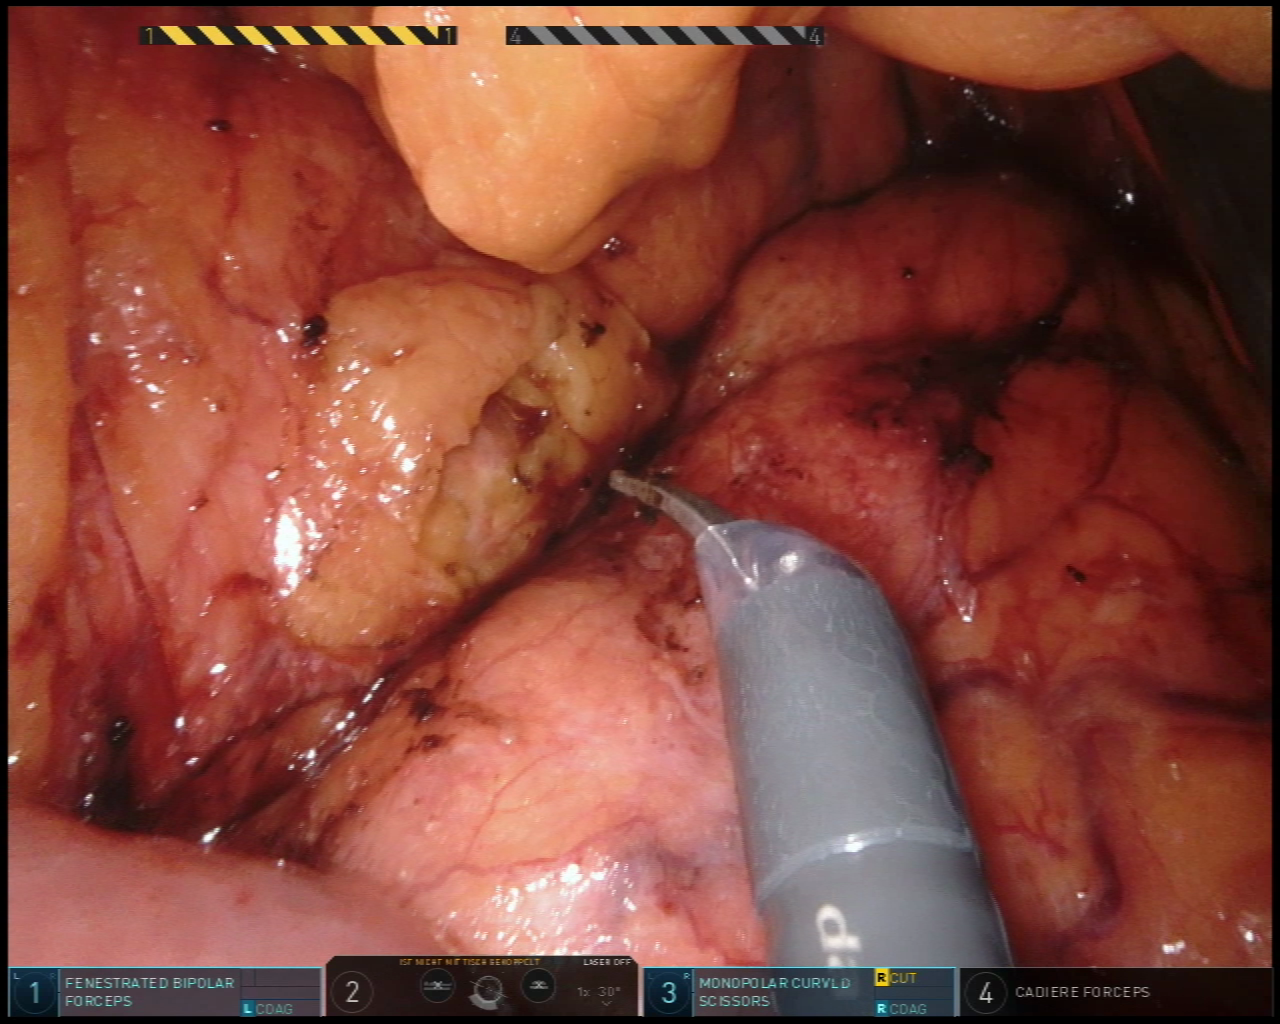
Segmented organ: pancreas
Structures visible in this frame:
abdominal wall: no
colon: no
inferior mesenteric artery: no
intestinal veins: no
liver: no
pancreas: yes
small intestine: yes
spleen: no
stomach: no
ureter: no
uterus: no
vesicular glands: no